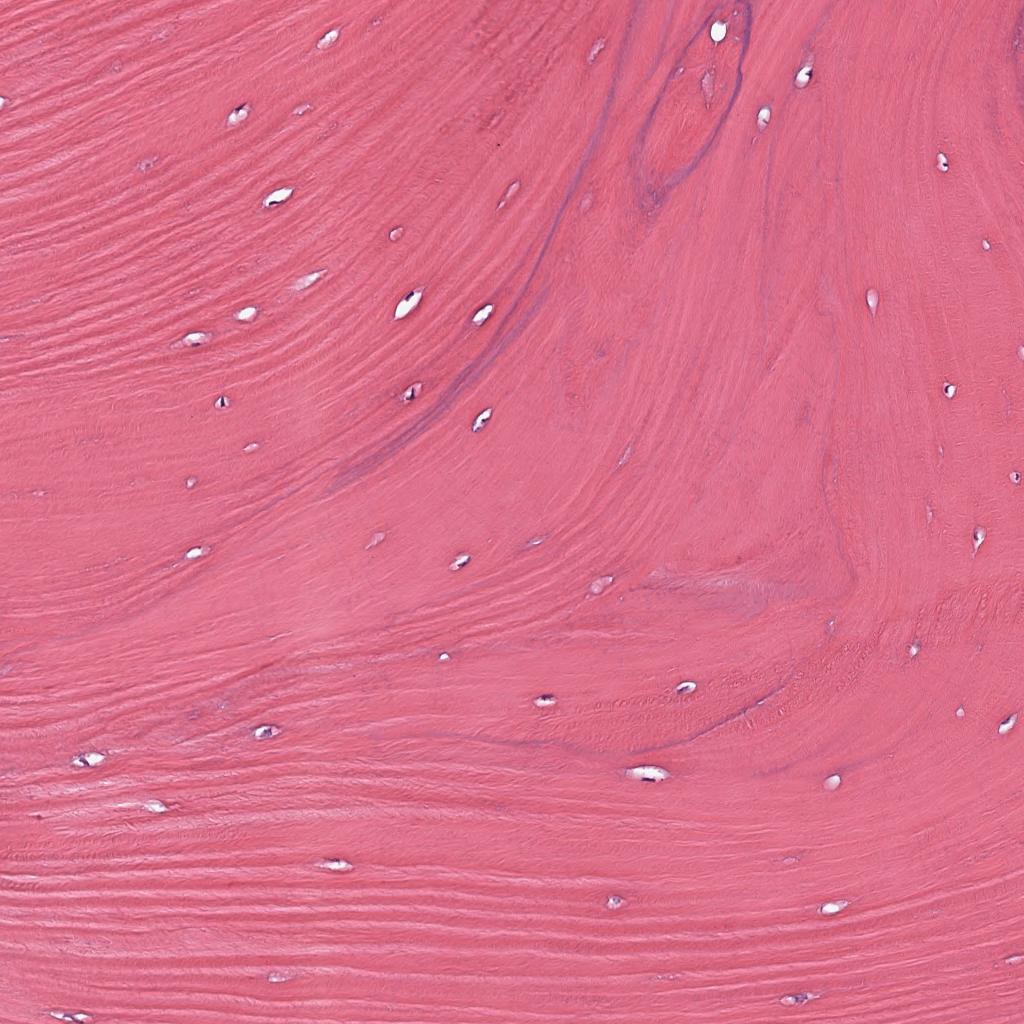
Label: Non-Tumor